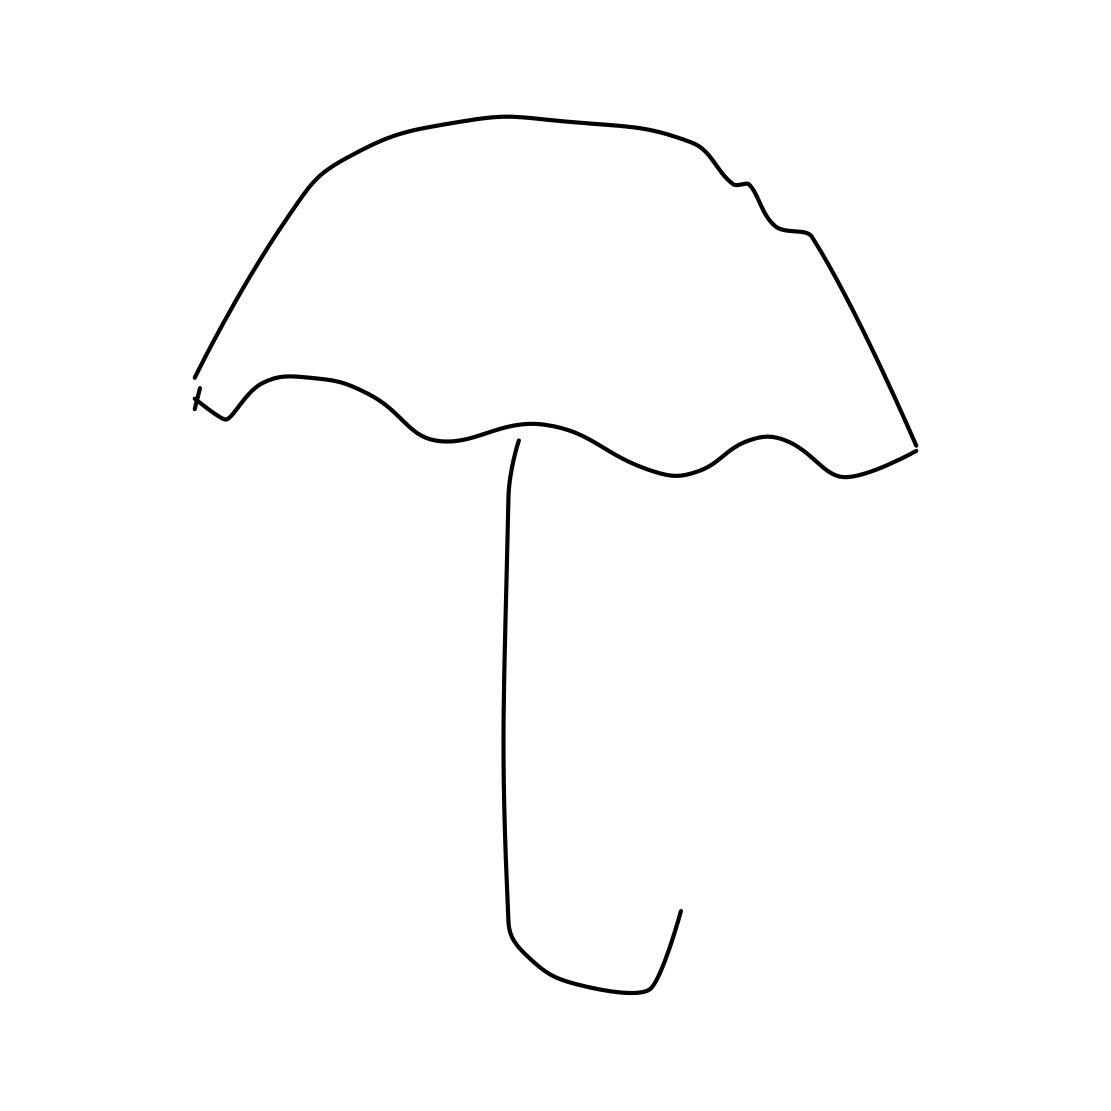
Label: umbrella